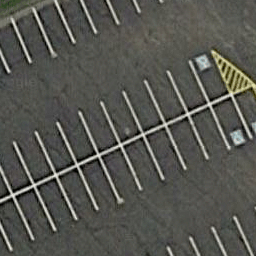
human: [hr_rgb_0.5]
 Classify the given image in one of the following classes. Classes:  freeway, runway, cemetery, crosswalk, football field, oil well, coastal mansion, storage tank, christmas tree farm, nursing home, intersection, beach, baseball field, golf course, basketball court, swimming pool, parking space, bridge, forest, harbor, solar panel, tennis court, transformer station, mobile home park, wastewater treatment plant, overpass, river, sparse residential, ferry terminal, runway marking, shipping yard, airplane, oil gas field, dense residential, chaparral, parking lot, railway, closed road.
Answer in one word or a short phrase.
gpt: parking space